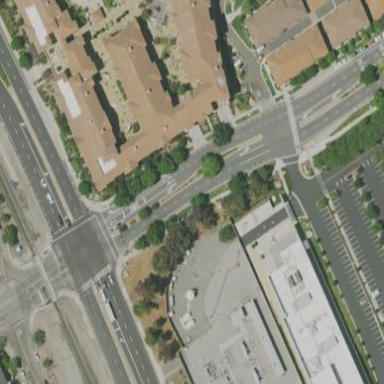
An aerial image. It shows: Ground-level median designed for traffic calming.